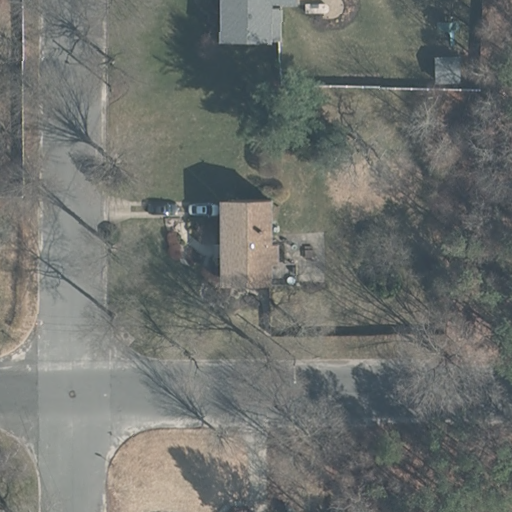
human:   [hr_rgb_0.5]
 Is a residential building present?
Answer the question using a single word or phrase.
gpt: yes

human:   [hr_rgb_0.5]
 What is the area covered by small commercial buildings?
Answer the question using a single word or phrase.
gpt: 0m2

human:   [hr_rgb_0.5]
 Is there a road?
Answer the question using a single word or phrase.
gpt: yes

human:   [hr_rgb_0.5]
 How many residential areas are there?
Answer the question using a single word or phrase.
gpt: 1

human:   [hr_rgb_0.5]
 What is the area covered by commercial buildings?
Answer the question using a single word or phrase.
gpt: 0m2

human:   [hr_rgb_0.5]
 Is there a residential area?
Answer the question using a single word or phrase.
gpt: yes

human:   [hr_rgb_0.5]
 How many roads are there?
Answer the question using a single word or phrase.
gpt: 3

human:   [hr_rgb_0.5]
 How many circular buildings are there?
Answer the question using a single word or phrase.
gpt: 0

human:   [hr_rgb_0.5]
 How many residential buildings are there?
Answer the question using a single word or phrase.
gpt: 2

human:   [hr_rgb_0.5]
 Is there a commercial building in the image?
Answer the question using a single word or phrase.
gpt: no

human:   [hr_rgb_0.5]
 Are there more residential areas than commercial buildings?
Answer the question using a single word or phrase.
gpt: yes

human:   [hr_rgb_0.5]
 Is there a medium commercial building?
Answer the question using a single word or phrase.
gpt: no

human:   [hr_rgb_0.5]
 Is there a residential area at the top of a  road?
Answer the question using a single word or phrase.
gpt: no

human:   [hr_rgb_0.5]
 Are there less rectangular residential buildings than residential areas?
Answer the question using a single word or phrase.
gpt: no

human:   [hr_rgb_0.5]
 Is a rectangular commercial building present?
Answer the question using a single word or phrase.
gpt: no

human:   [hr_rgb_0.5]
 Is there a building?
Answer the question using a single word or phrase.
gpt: yes

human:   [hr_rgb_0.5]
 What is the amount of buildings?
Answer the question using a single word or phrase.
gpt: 3

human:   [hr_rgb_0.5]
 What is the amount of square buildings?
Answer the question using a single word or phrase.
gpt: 0

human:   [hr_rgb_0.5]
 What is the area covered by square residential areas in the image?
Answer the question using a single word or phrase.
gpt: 0m2

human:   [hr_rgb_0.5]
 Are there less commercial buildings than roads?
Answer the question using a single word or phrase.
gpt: yes

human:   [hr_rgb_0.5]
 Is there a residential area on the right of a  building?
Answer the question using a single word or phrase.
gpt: no

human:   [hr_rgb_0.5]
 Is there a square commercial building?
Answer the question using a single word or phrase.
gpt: no

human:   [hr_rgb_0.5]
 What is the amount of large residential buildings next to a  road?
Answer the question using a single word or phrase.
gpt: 0

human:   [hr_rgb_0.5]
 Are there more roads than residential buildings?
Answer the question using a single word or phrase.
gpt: yes

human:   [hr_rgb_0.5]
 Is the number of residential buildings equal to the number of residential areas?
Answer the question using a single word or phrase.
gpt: no

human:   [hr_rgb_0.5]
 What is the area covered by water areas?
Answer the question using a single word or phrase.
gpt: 0m2

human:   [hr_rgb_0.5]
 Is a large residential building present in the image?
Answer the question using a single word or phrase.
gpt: no

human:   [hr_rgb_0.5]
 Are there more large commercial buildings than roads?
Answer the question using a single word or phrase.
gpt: no

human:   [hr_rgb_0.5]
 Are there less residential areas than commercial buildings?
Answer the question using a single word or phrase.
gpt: no

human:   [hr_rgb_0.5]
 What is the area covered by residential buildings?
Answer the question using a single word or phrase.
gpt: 335m2

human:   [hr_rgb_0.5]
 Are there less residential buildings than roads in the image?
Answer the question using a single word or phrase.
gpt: yes

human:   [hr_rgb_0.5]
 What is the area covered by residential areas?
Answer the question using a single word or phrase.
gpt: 9196m2

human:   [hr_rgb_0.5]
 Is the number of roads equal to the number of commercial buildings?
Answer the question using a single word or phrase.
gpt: no

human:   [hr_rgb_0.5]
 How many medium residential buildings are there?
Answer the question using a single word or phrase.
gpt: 2

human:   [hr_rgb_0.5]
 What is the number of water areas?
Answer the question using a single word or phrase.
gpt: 0

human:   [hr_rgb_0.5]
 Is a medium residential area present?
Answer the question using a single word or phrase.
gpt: no

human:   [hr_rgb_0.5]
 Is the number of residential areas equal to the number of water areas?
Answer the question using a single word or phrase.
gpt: no

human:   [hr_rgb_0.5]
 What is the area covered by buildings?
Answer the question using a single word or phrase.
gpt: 365m2

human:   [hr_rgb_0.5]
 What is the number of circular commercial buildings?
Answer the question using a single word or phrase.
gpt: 0

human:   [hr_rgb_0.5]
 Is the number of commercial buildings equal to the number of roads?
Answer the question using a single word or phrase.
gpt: no

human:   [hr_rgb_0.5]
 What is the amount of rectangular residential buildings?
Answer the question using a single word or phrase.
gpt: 1

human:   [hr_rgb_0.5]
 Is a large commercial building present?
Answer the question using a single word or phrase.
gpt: no

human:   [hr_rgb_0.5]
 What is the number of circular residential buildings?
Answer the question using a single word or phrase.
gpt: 0

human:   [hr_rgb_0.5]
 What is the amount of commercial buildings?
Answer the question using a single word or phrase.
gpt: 0

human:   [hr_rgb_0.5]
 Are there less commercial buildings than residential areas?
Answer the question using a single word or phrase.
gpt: yes

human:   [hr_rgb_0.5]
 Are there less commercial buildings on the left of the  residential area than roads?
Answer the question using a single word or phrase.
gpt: yes

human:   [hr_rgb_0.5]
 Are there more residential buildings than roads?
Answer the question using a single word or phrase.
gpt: no

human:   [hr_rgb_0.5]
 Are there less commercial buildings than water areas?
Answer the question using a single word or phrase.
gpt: no

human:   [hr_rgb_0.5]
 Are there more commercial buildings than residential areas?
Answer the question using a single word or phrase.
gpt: no

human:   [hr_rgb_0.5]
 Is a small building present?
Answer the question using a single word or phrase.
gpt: yes

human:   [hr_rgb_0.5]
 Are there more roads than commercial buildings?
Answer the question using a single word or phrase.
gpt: yes

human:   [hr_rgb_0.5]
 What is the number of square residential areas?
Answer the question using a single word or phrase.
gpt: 0

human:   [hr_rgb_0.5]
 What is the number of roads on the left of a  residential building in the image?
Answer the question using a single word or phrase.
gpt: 2

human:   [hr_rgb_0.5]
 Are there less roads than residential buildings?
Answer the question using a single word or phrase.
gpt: no

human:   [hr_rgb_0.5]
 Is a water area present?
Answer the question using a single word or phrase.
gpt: no

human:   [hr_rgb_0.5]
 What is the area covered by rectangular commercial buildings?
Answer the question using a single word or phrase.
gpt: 0m2

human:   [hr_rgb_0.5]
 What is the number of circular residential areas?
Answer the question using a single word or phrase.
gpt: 0

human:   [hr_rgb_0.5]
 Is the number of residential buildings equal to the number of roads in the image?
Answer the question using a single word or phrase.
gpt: no

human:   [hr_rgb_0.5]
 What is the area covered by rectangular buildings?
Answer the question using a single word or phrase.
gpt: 129m2

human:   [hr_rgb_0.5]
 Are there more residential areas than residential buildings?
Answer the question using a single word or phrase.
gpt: no

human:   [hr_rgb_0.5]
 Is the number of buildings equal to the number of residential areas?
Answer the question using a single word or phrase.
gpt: no

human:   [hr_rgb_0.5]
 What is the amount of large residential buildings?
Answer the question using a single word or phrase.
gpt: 0

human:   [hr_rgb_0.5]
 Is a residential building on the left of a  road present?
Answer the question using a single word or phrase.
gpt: no

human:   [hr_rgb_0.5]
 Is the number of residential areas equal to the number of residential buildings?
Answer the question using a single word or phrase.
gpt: no